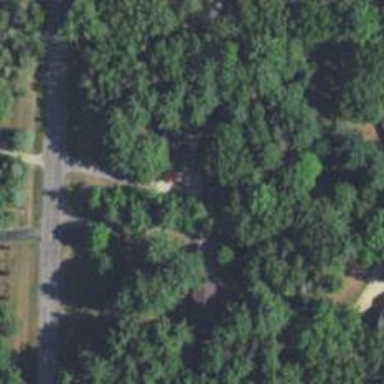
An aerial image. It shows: Driveway leading to service road.